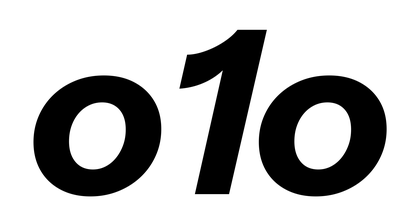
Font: InstrumentSans-Italic_Bold_Italic